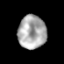
Tissue: prostate
Cell type: T cells
Senescence score: 0.7484
Nuclear area (px): 917
Mean DAPI intensity: 170.772